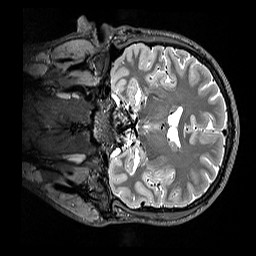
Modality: T2w
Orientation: coronal
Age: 34
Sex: male
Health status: healthy
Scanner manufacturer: siemens
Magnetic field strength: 3 T
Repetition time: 3.2 s
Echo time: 0.568 s